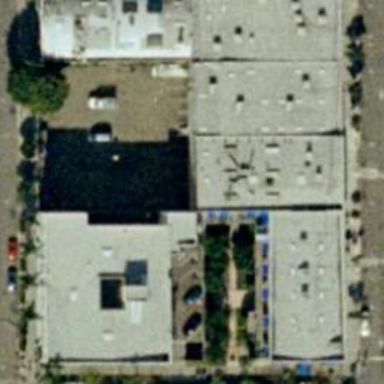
There are some buildings with roof parking lot .